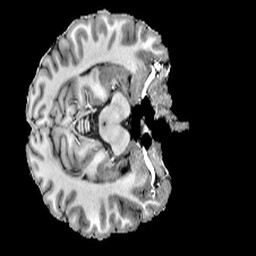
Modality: T1w
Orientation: axial
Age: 27
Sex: male
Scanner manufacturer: siemens
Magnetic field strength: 6.98 T
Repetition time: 6 s
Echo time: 0.00302 s